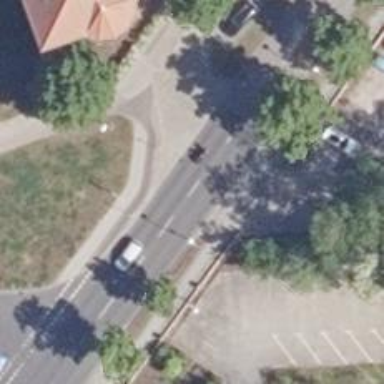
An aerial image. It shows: Secondary road with asphalt surface. It has separate sidewalks on both sides.